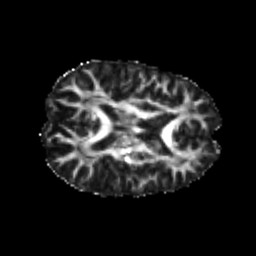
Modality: FA
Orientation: axial
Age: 23
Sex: male
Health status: healthy
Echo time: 0.074 s